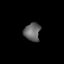
Tissue: lung
Cell type: T cells
Senescence score: 0.2396
Nuclear area (px): 289
Mean DAPI intensity: 101.408